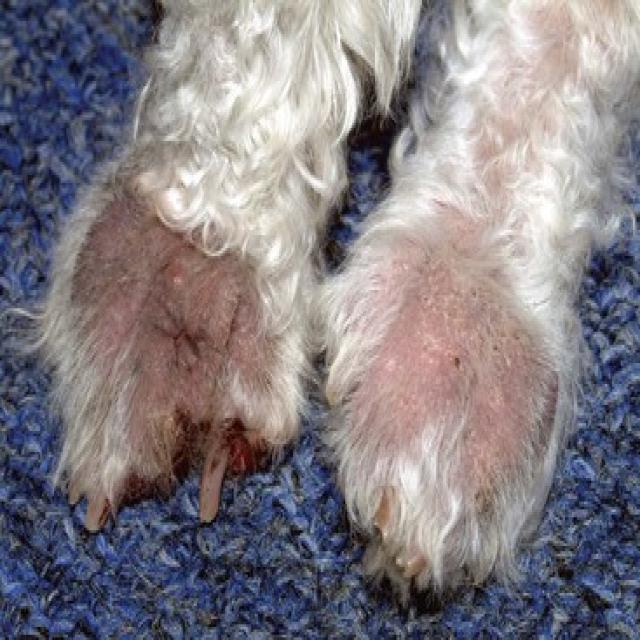
Canine hypersensitivity reaction — allergic skin response with urticaria, erythema, pruritus, and angioedema. May be food, environmental, or flea allergy related.